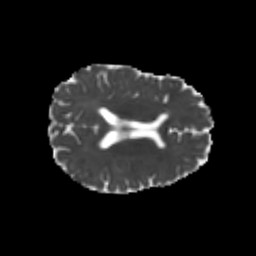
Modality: MD
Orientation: axial
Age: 24
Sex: female
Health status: healthy
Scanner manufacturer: philips
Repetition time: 7.386 s
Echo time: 0.08599 s